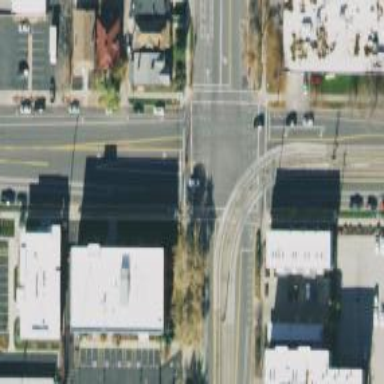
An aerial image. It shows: Crossing with marked lines on the road.